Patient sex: F
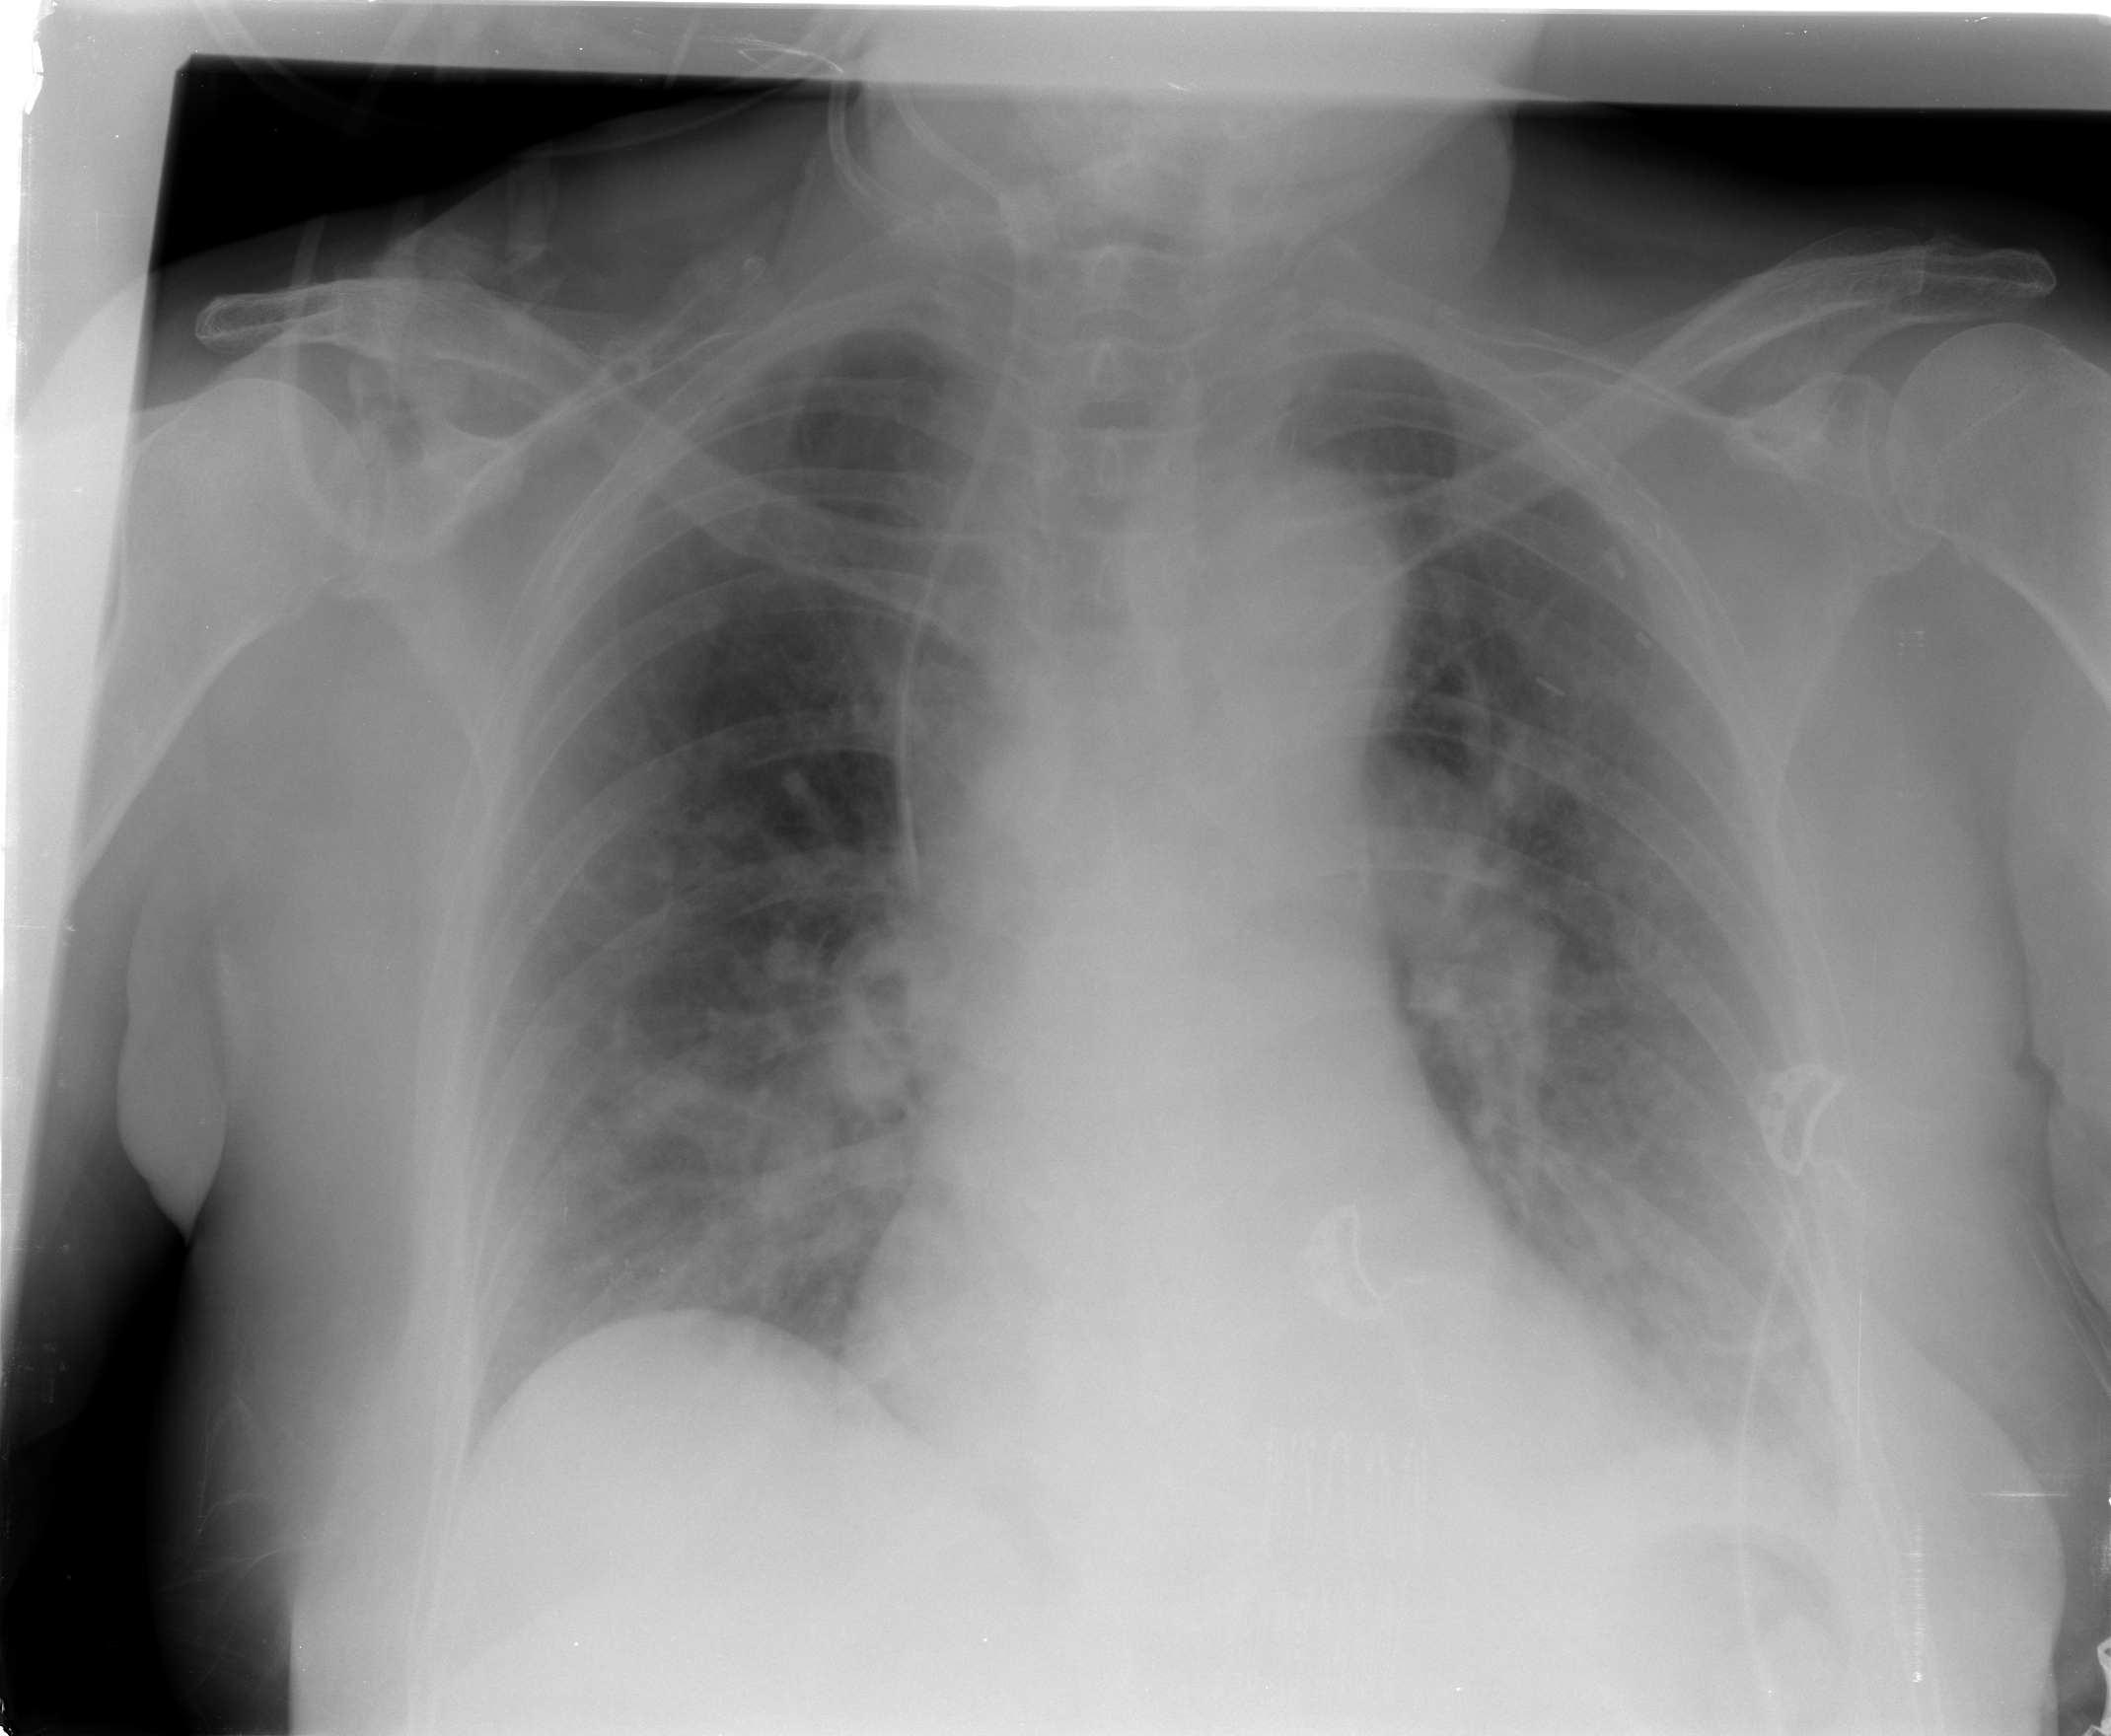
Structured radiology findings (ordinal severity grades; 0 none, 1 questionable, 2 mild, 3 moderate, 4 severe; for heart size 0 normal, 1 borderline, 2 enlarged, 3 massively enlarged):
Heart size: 0
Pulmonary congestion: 2
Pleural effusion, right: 0
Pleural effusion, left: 2
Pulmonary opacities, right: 1
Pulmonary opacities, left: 0
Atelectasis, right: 0
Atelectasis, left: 2